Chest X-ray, PA view. Patient: 64 years old, sex M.
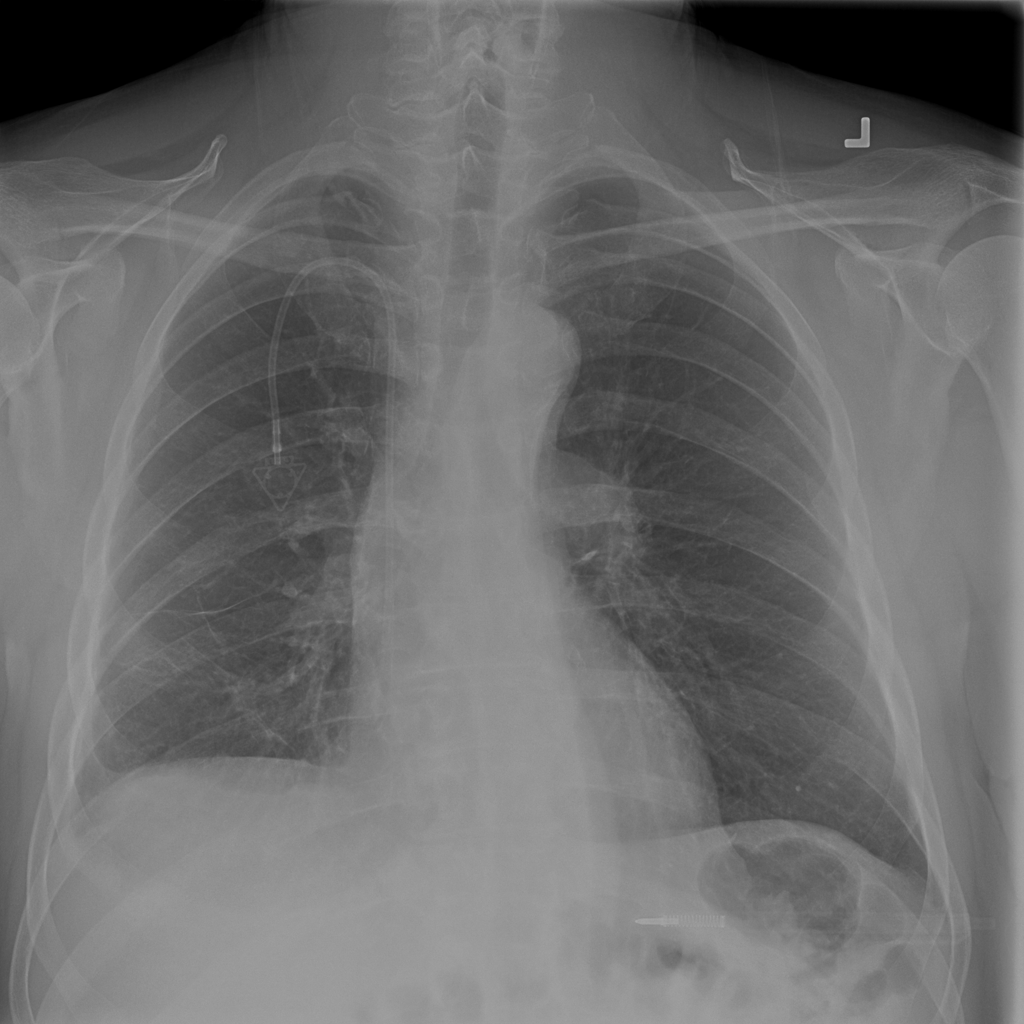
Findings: Atelectasis, Nodule, Pleural_Thickening